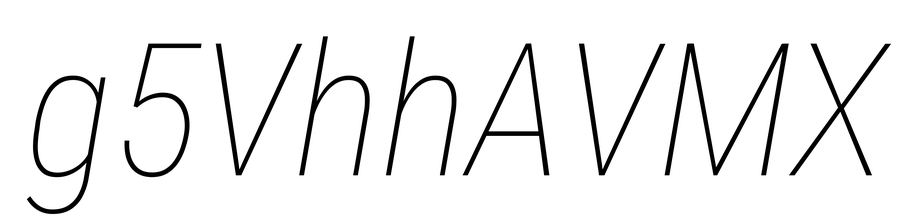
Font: Roboto-Italic_Condensed_Thin_Italic